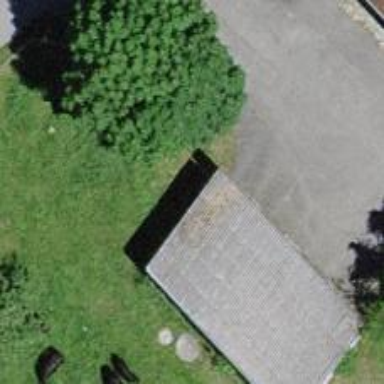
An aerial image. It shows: Garage building.